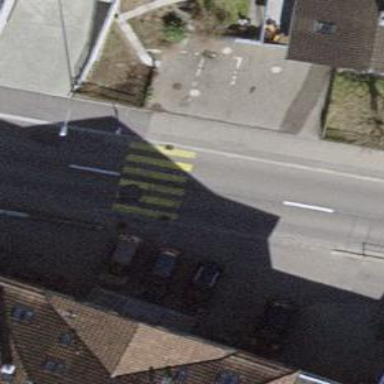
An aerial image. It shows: Zebra crossing on the road.